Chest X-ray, PA view. Patient: 59 years old, sex M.
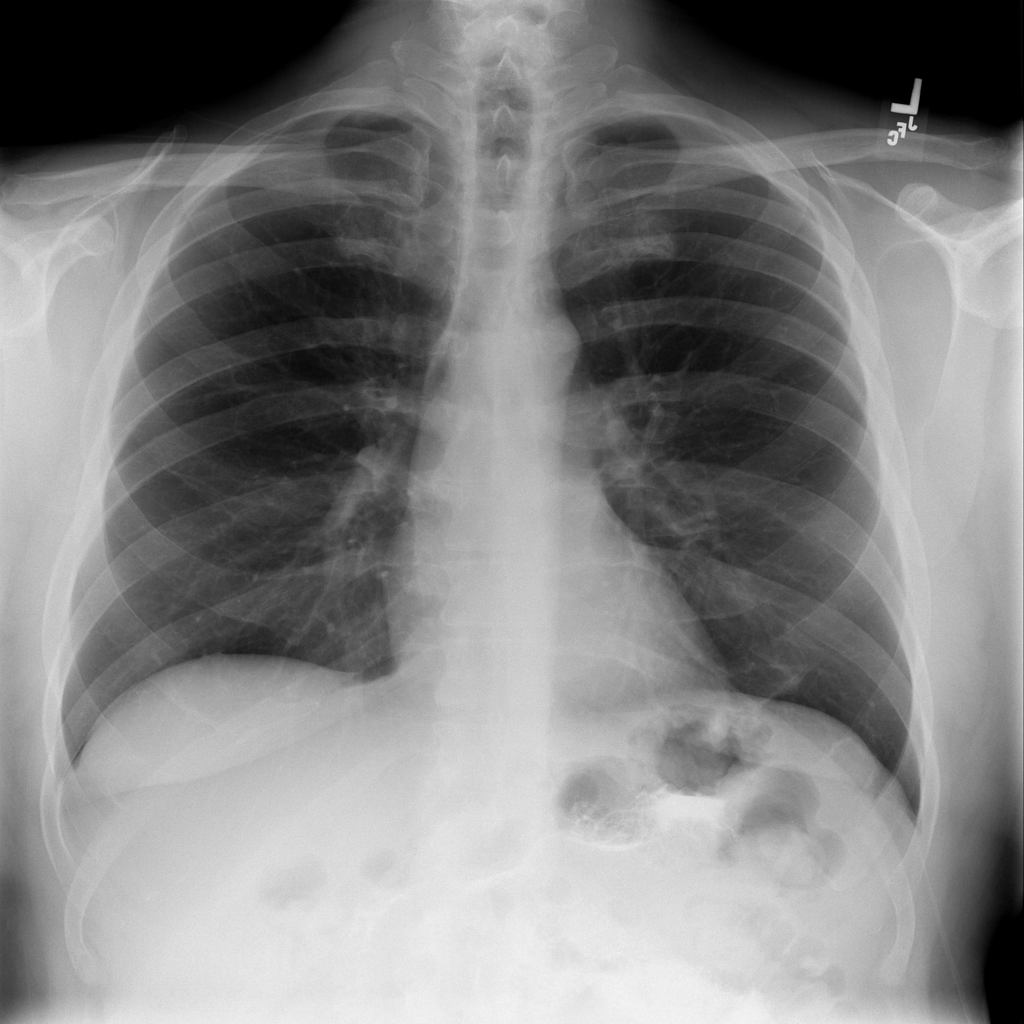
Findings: No Finding